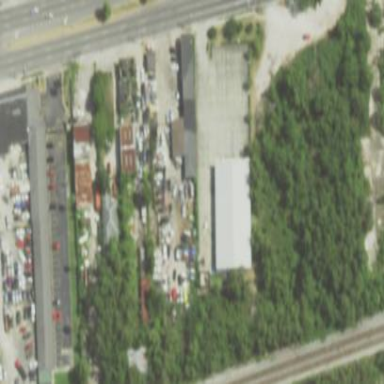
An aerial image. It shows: Scrap yard situated in industrial area.